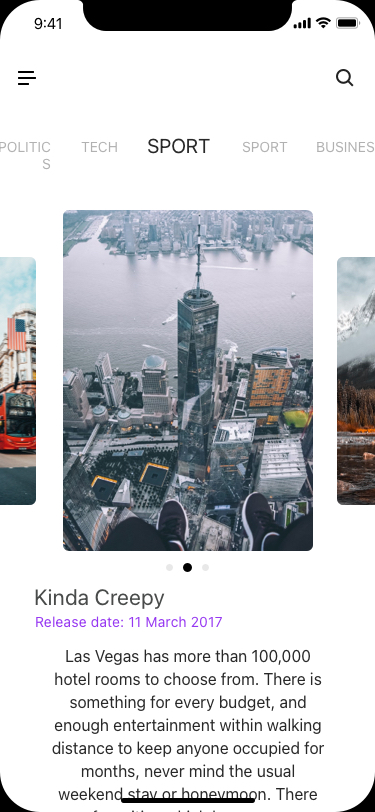
Text in this UI design:
SPORT
SPORT
BUSINESS
TECH
Las Vegas has more than 100,000 hotel rooms to choose from. There is something for every budget, and enough entertainment within walking distance to keep anyone occupied for months, never mind the usual weekend stay or honeymoon. There are few cities which have as many luxury hotels as Las Vegas.

For travellers searching for top of the line accommodation, try the Four Seasons Las Vegas. It offers an oasis of tranquil elegance, comfort, luxury, and seclusion. Though it has no in-house casino, it is adjacent to Mandalay Bay Casino. Four Seasons Las Vegas is a tranquil retreat from the bustling city. This hotel offers 424 rooms are located on floors 35-39, and the views from the floor-to-ceiling windows overlook the famous Las Vegas Strip. The Business Center and Concierge service at this hotel have an extremely good reputation for meeting special needs of guests, such as arranging limousine services on a moment’s notice.

The Bellagio, a Las Vegas landmark, is a five-star hotel located on the 122-acre site of the legendary Dunes Hotel and Golf Course at the corner of Flamingo and Las Vegas Blvds. It contains one of the most attractive casinos in Las Vegas as well as numerous shops and restaurants. Bellagio’s world-famous fountains combine opera, classical and whimsical music with a breathtaking water and light show. The Conservatory & Botanical Gardens holds rows of exotic plants and flowers with unique displays for every season and holiday. It’s an inviting location for a honeymoon photo opportunity.

Caesars Palace is the long-standing epitome of Las Vegas luxury hotels. It holds the famous Forum Shops, Spago, an Imax theater, and a new shopping wing and tower. For those guests who want to relax and be pampered, this hotel offers the Spa at Caesars, Venus the Salon, and the Garden of the Gods Pool Oasis.

Caesars also offers guests access to the exclusive Cascata Golf Club. It features mountain scenery, beautiful waterfalls and rivers, and panoramic views combined with challenging holes and velvety greens to produce a golfing experience unparalleled anywhere else in the world. No expense has been spared, from the opulent clubhouse and pro shop to the personal and attentive service personel. Cascata was named listed as #56 by Golfweek Magazine in its article “2004 America’s Best Top 100 Modern Courses”. Golfweek also listed Cascata as #2 in Nevada in their list of “America’s Best State-by-State Public Access Courses”. In addition to be being named in Golfweeks America’s Best Modern Courses, Gary Galyean at Golf Magazine named Cascata #19 in the “Top 45 Courses Since 1959″.

Luxor is a Nile-theme hotel which features a sphinx and a large pyramid which has become a Las Vegas landmark. The Pyramid has 2,256 rooms with 236 Spa suites, two in each corner of every floor. The rooms are reached by inclinating elevators which travel sideways at a 39-degree angle up 30 stories. The Luxor features a wide variety of restaurants and entertainment.

Mandalay Bay is a tropical-theme new resort offering visitors the chance to walk inside a plexiglass tunnel through the Shark Reef Aquarium, which holds sharks and rays. The hotel has a 30,000 square foot world-class Spa Mandalay and the 11 acre Mandalay Beach pool complex. The House of Blues music theatre has a seating capacity of approximately 1,800, and plays host to an eclectic mix of live music. The Mirage Hotel is has an exploding volcano and a 20,000 gallon aquarium the greet guests as they enter this luxury hotel. The large pool complex has a quarter mile of shoreline along two large pools and smaller lagoons, and features a grotto and waterslides. The 2.5-million-gallon Dolphin Habitat is home to a family of Atlantic bottlenose dolphins.

The Mirage Hotel Tiger Habitat is the open-air home of Siegfried & Roy’s Royal White Tigers, available for viewing by the public during the day and evening. The tigers’ environment features a swimming pool with fountains and simulated mountain terrain. Unlike conventional tigers, which have black and gold markings, white tigers are white with black stripes, pink paws and ice-blue eyes.

Visitors can find French-themed shopping and dining at the Paris Las Vegas Hotel. It has a replica of the Arc De Triomphe and a half-scale Eiffel Tower. The Eiffel Tower Experience allows guests to ride 460 feet to the top to see a stunning, panoramic view of the valley. Paris is not the only European city recreated in miniature. The Venetian, renowned for its spacious and luxurious rooms, has gondolas in the midst of Las Vegas, as well as the Grand Canal Shoppes, a 500,000 square foot shopping plaza complete with cobblestone streets and beautiful traditional venetian style storefronts. The Grand Canal Shoppes host Streetmosphere, a cast of Carnivale street performers and opera singers.

For bargain hunters, the Rio hotel is not the newest or most elaborate building in town, but this all-suite Las Vegas hotel just off the Strip was rated No. 1 in value by Cond
Kinda Creepy
Release date: 11 March 2017